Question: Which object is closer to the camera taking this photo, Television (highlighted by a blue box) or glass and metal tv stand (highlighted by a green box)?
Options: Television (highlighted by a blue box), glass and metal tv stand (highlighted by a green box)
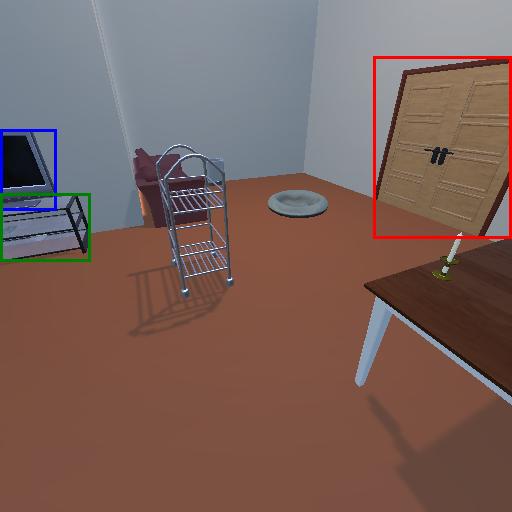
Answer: Television (highlighted by a blue box)